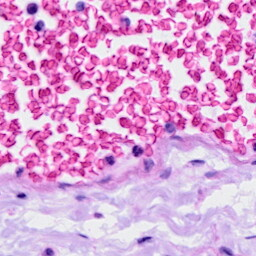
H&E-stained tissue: Ovarian